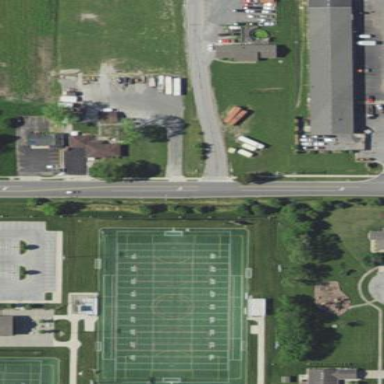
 designated as leisure land for sports activities."